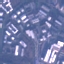
Land use / land cover class: Industrial